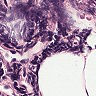
Metastatic tissue present: no